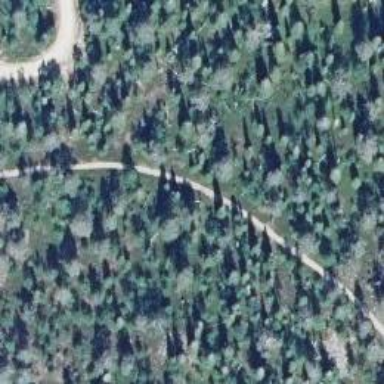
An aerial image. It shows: Excellent visible path classified as Nordic trail. The trail is groomed for classic and skating styles.